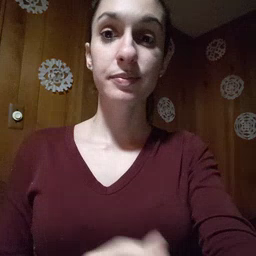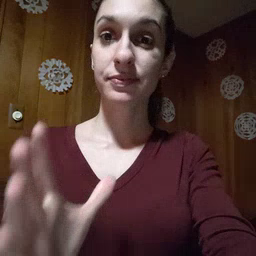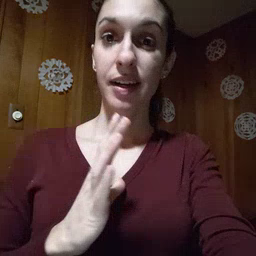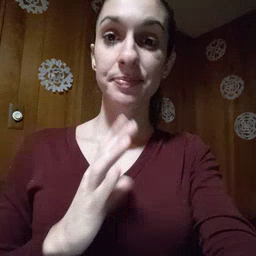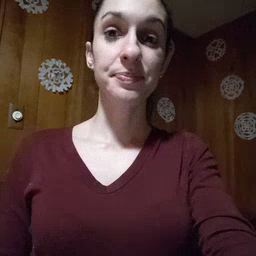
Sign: fine